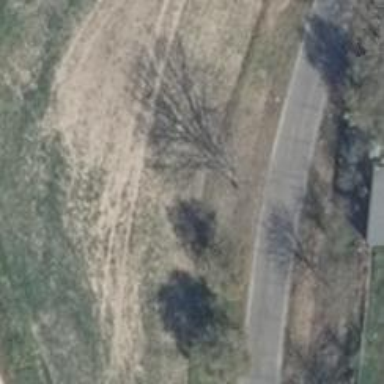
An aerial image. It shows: Row of trees in natural setting.